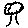
Label: tree